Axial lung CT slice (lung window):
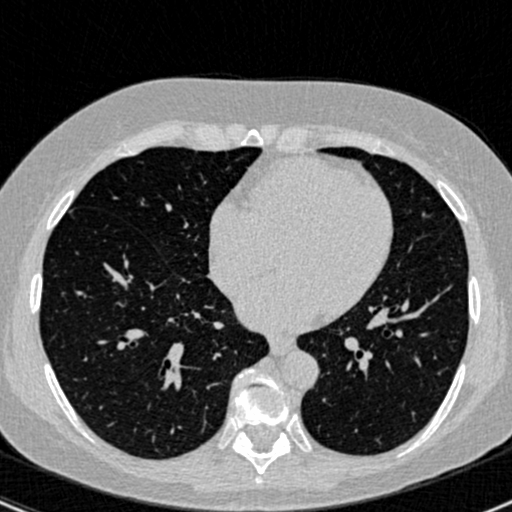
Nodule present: yes
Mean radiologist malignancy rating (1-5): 3.333